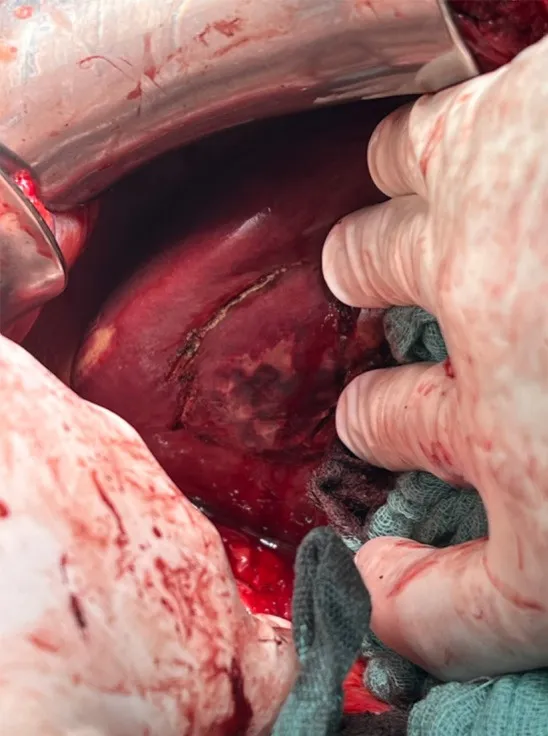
View from caudal to segment 6. Palpable affection marked with monopolar cautery.
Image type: medical_photograph (other_medical_photograph)